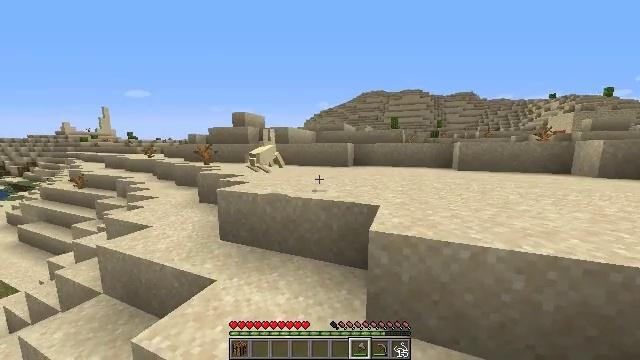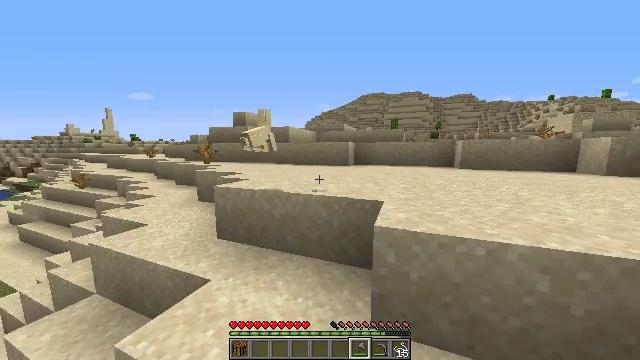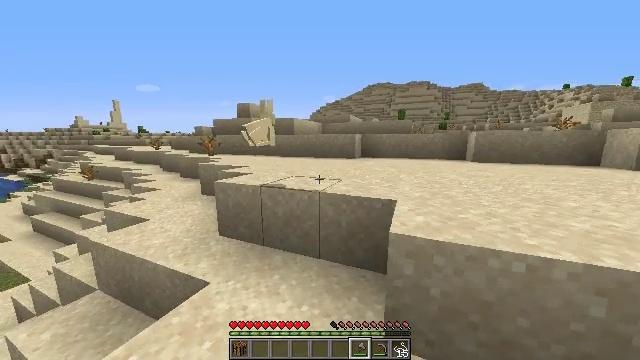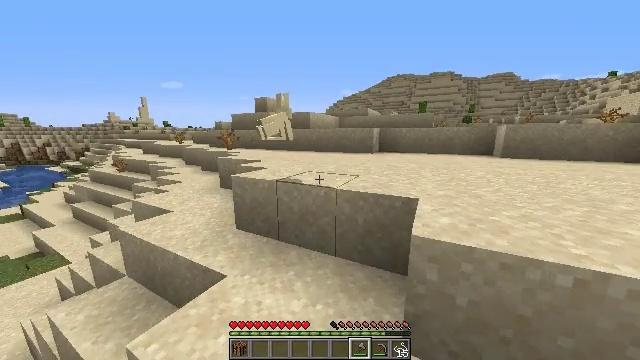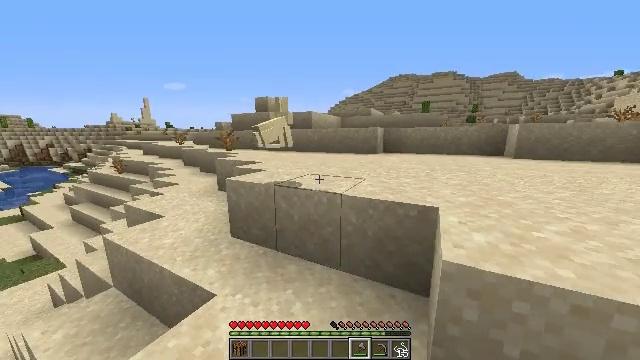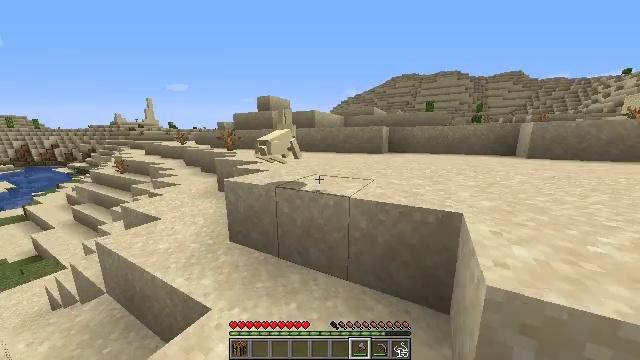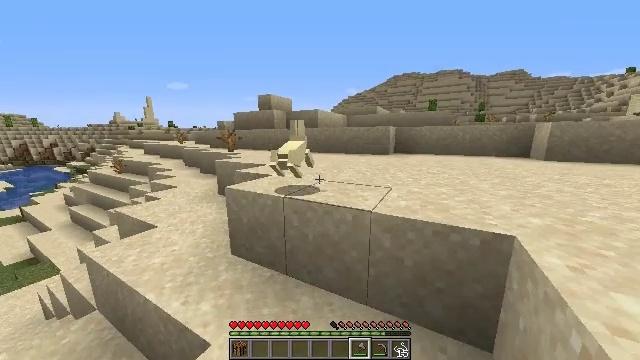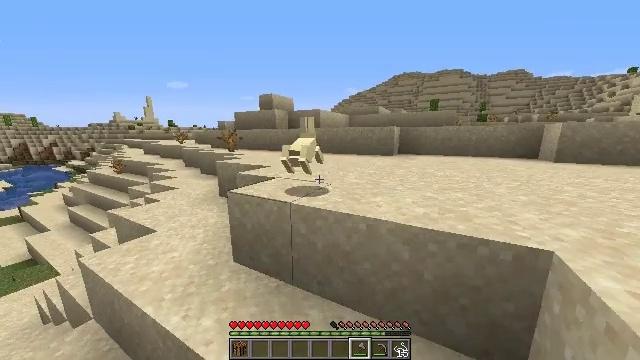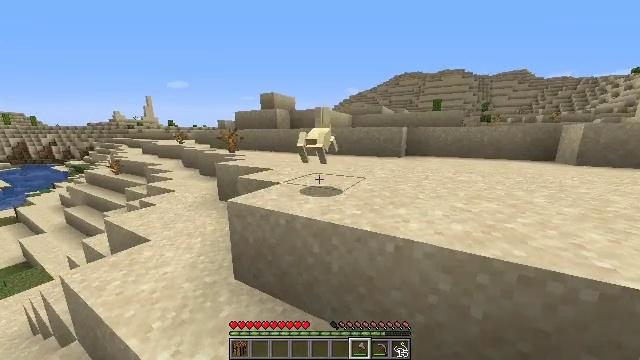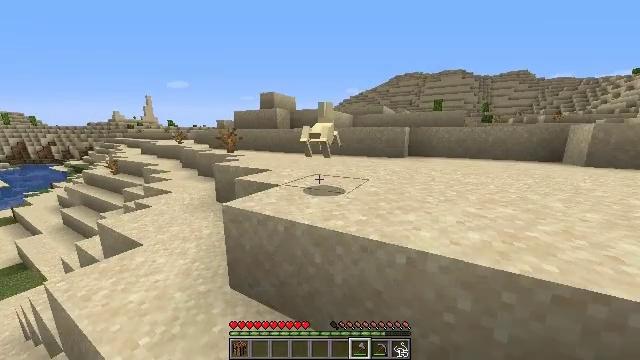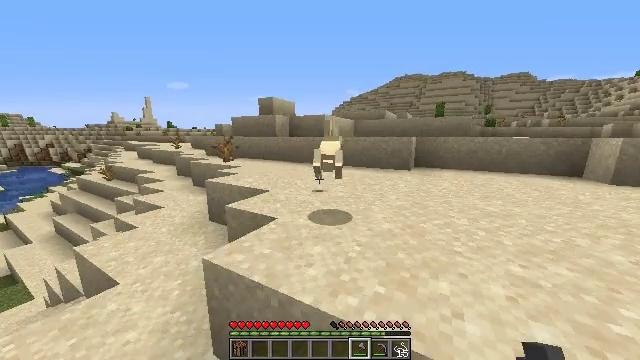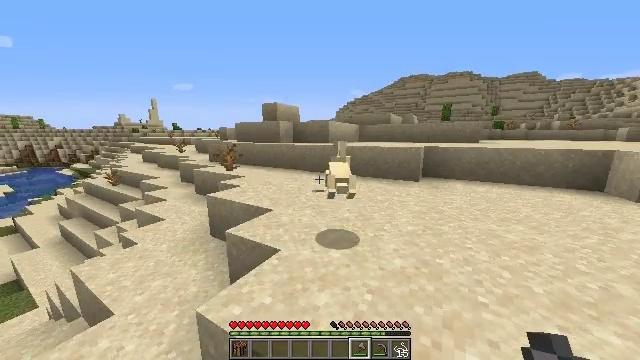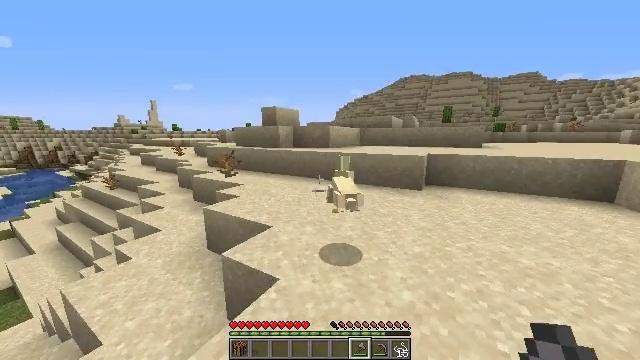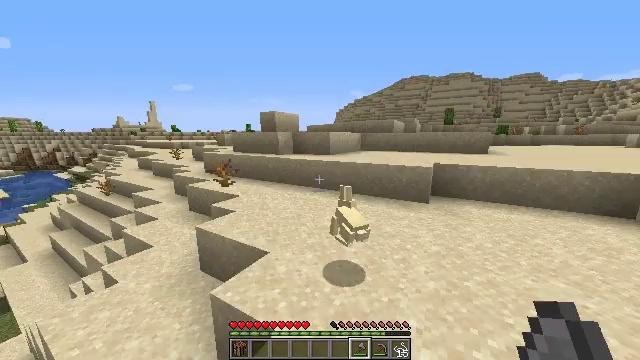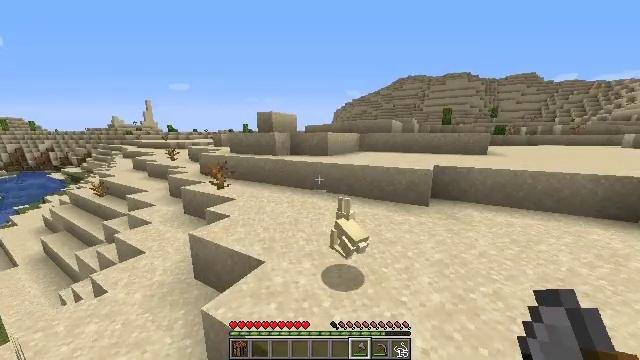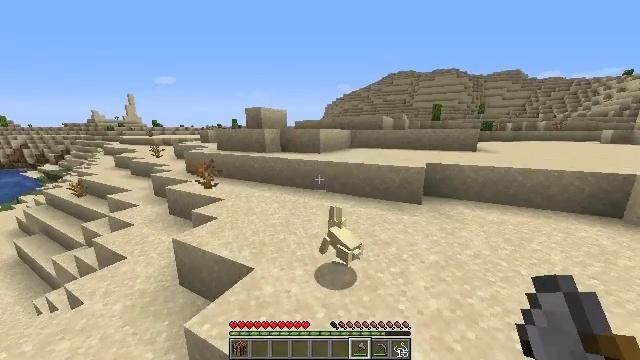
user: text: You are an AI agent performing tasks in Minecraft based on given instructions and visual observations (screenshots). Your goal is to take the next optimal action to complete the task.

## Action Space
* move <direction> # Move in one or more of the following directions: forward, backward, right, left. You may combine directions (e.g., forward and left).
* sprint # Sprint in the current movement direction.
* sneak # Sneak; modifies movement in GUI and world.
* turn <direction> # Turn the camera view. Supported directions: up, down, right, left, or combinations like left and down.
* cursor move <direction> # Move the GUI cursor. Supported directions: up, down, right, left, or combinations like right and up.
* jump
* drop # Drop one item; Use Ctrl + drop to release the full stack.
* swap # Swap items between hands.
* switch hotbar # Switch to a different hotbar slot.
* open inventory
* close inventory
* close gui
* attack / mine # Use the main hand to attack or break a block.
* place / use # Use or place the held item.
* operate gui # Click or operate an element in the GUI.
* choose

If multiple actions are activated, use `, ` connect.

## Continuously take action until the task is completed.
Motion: motion action
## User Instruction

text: Combat the rabbit.
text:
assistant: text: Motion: move forward
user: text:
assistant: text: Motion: move forward, turn left and down
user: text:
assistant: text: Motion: move forward, turn left and down
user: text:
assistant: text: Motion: move forward
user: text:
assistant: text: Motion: move forward and move left
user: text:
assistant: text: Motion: move forward and move left
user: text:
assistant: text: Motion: move forward and move left
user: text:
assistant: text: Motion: move forward
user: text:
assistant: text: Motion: move forward
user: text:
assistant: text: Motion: move forward, jump
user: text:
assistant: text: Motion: move forward, sprint, turn left, jump
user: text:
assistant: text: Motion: move forward, sprint, jump
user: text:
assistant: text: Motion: move forward, sprint, jump
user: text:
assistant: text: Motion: move forward, sprint
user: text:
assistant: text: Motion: move forward, sprint, turn right and down
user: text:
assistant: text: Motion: move forward and move right, sprint, turn right and down
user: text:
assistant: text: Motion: move forward and move right, turn right and down
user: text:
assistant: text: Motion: move forward and move right
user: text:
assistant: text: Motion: move forward and move right
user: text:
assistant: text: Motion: move forward, turn left and down
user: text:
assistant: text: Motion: move forward, turn left and down
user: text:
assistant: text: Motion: move forward, turn left
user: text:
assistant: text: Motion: move forward, turn left and up
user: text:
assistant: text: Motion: move forward, turn left, attack / mine
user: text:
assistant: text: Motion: move forward, turn left and down, attack / mine
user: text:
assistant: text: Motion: move forward, turn left and down, attack / mine
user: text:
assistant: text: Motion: move forward, attack / mine
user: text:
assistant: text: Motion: move forward
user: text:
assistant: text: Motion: move forward
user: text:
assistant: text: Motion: move forward